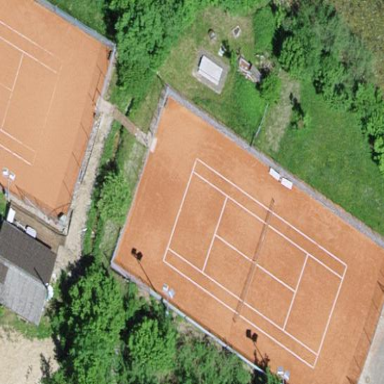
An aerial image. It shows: Tennis court on pitch.